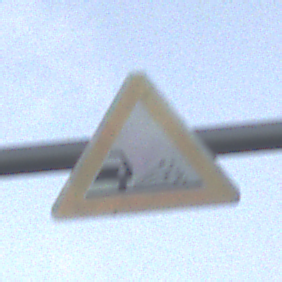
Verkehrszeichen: SplittSchotter
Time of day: SunriseSunset
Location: Outdoor (Nature)
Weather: PartlyCloudy
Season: NotSpecified
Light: Natural